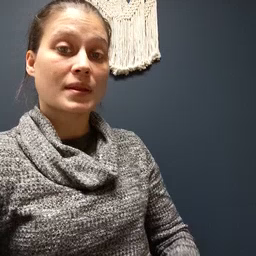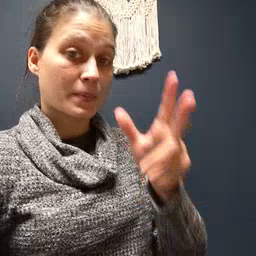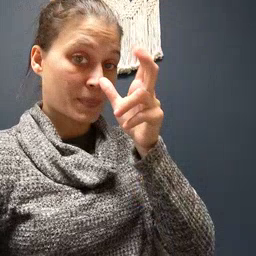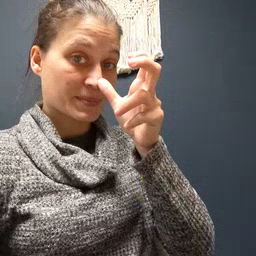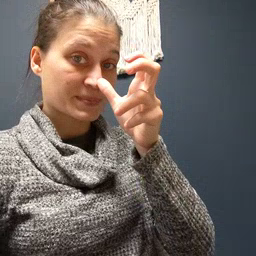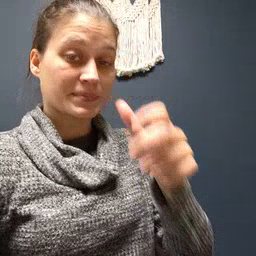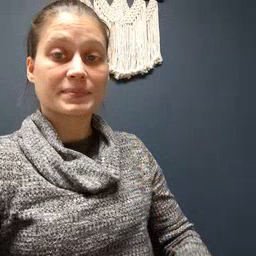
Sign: bug